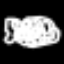
Label: squiggle